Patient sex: M
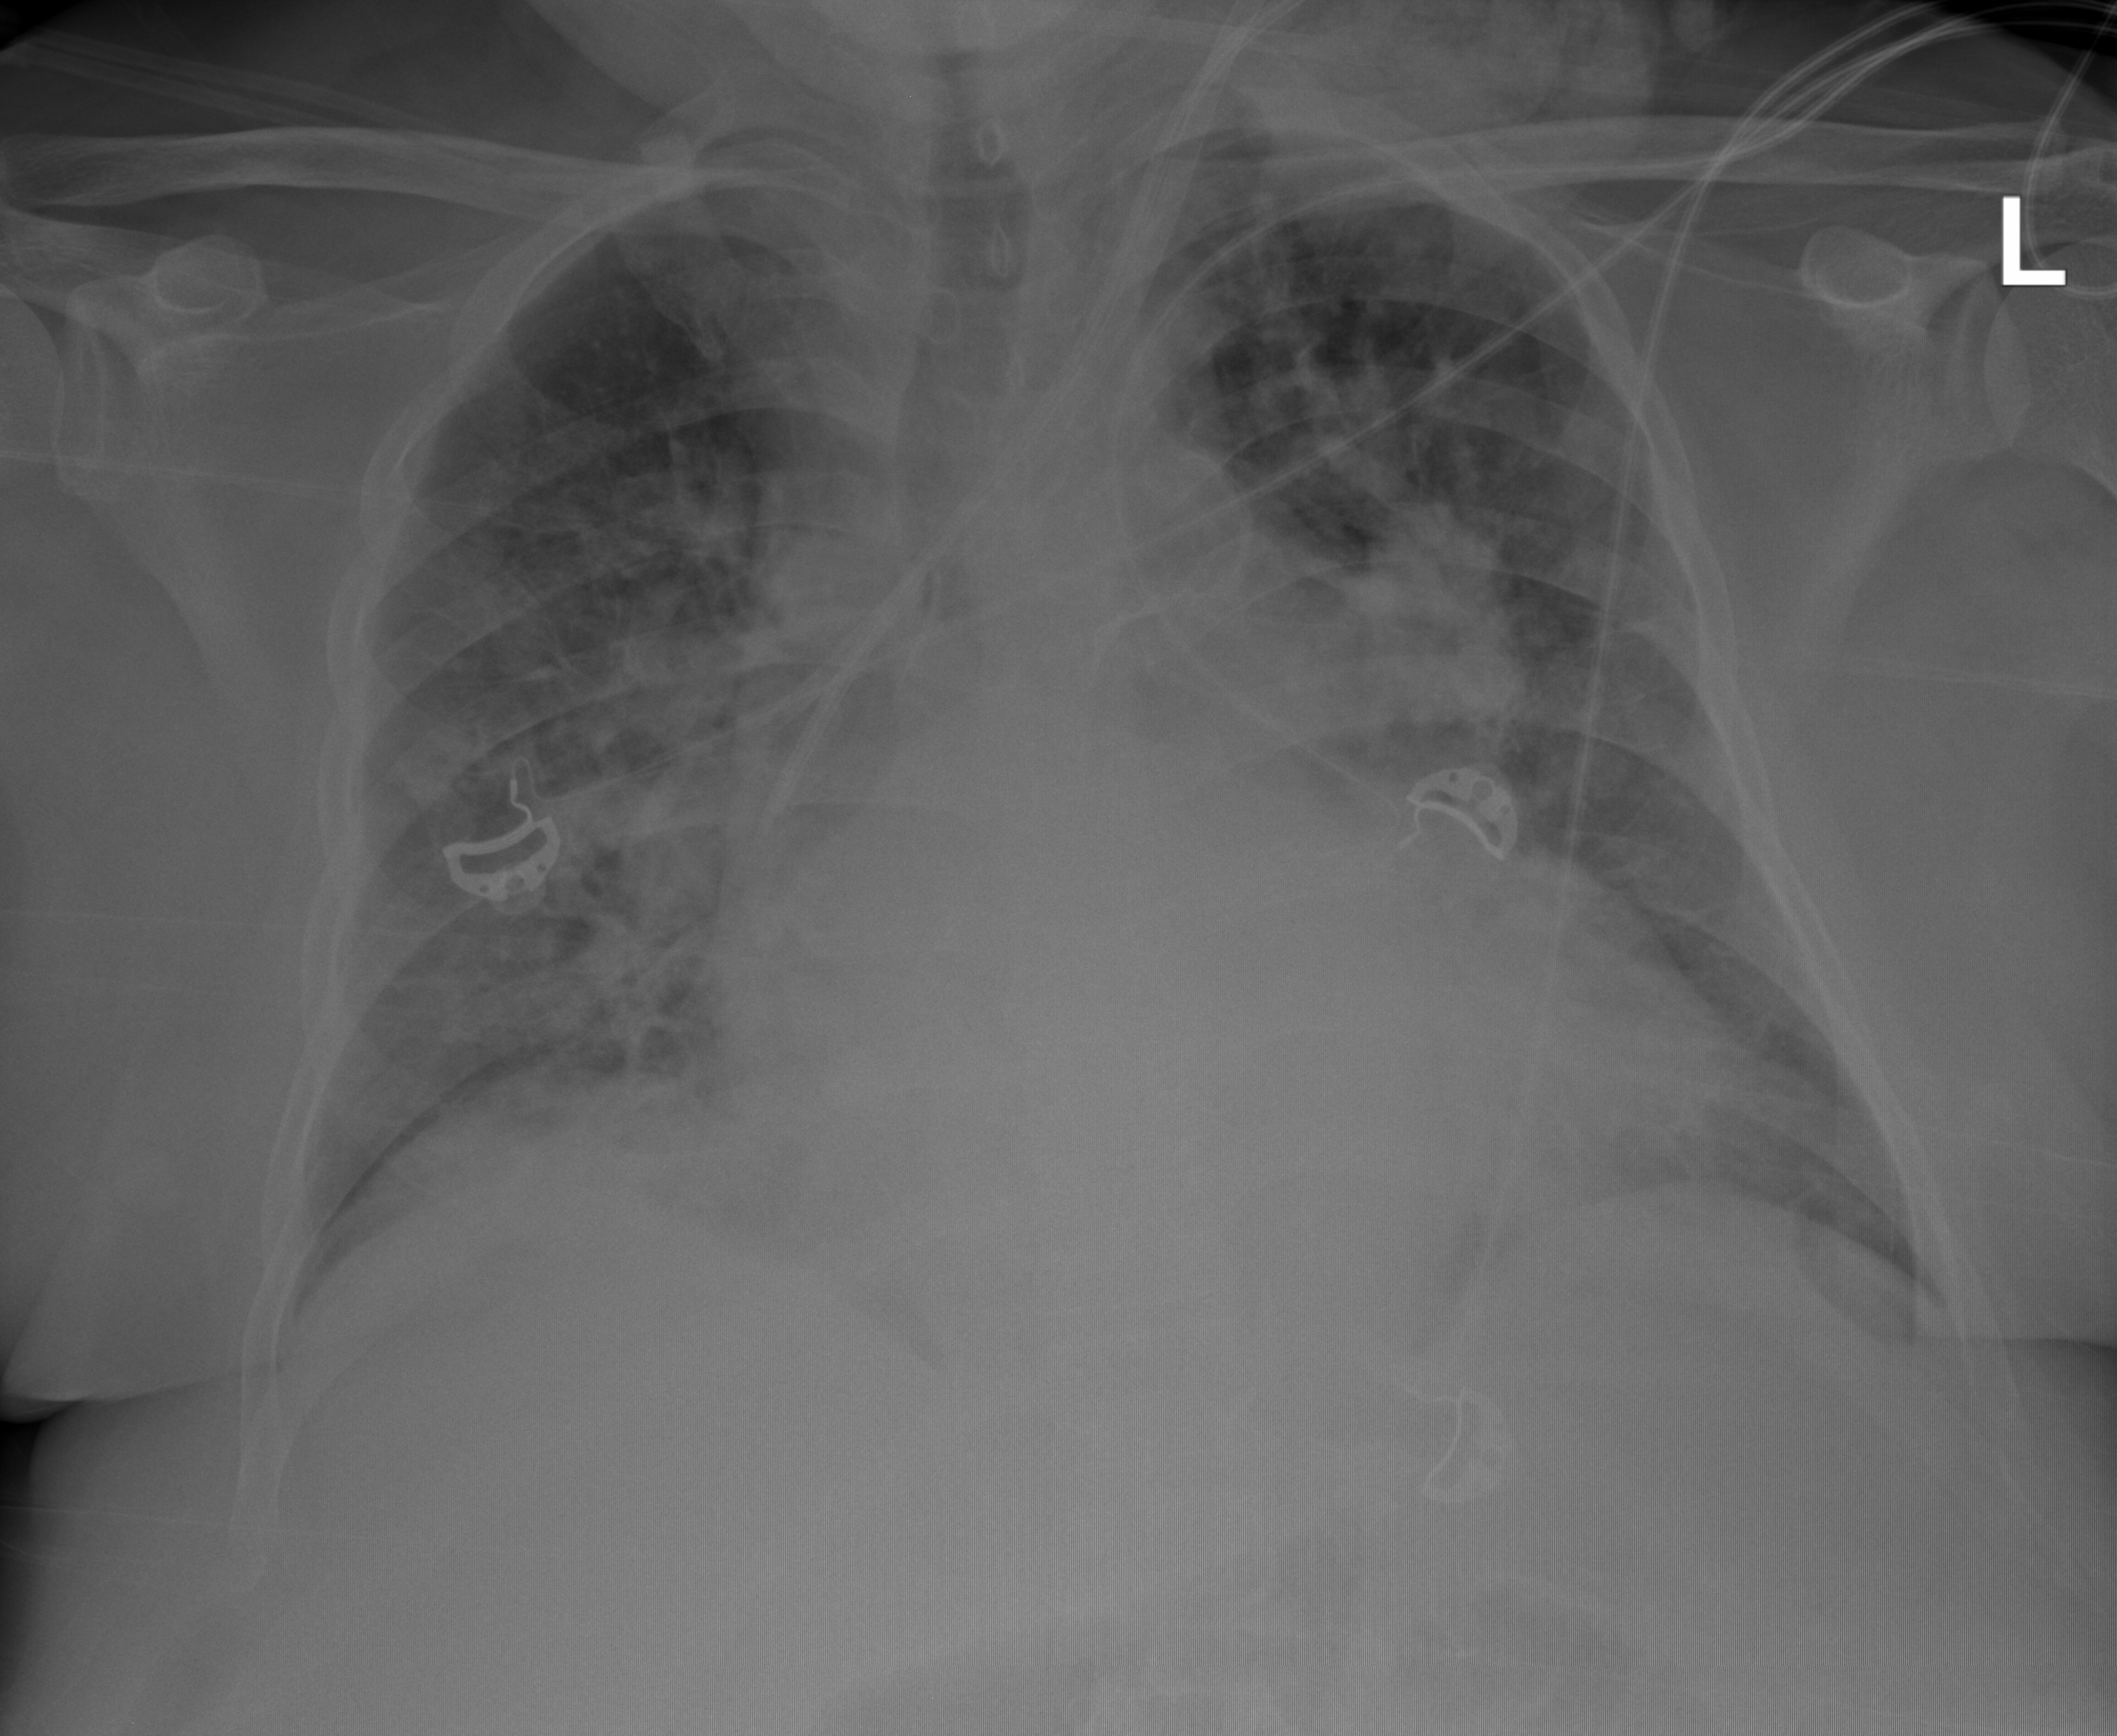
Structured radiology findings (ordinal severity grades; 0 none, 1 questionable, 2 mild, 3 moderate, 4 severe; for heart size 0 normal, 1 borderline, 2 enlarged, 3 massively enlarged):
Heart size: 3
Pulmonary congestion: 3
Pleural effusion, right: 2
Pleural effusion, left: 2
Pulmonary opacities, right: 3
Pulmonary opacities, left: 3
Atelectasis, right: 3
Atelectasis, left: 3